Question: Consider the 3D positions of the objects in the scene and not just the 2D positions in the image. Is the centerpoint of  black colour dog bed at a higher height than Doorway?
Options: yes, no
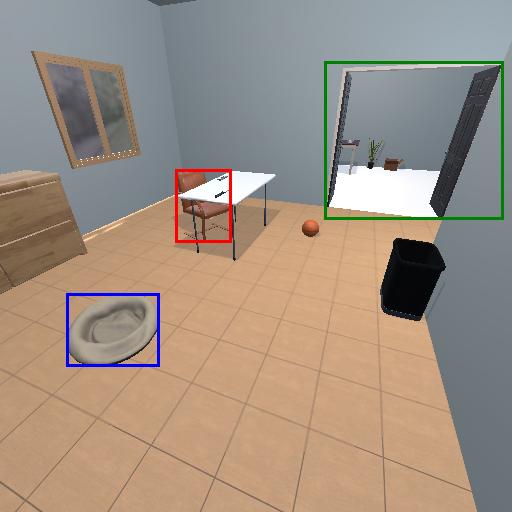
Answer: yes